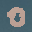
Label: 0